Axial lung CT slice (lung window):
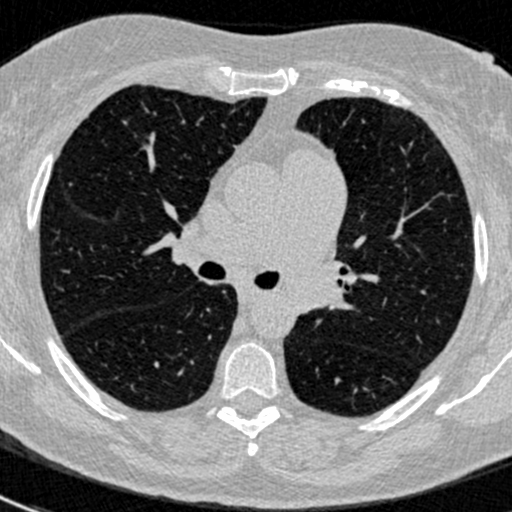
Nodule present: no